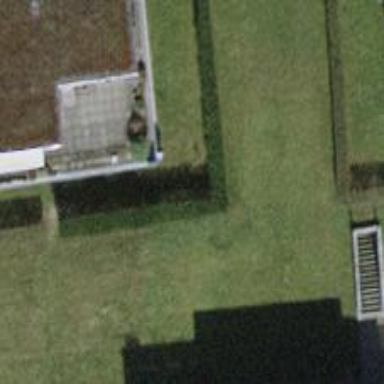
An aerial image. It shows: Hedge barrier.